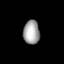
Tissue: lung
Cell type: Epithelial cells
Senescence score: 0.2188
Nuclear area (px): 377
Mean DAPI intensity: 165.032